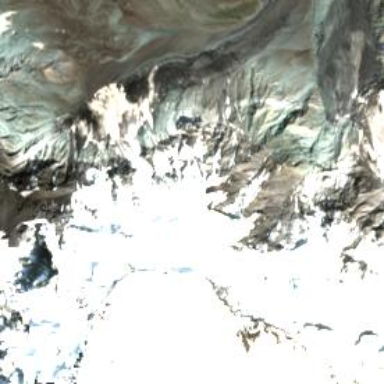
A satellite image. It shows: Stunning view of glacier.